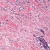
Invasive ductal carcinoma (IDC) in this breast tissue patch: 1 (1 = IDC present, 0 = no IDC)